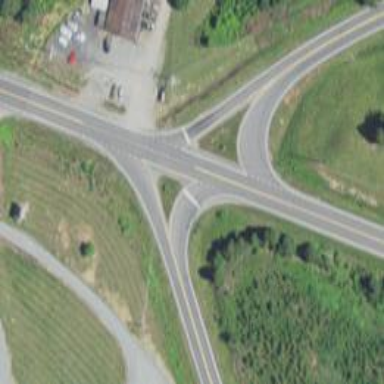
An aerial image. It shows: Trunk_link highway with cloverleaf junction.